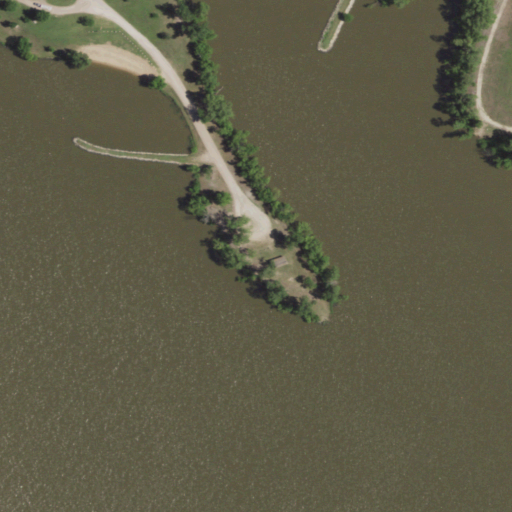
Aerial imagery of cape in Kansas named Needle Point containing open water, grassland, open development, low intensity development, medium intensity development, and herbaceous wetlands